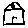
Label: house